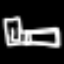
Label: bed